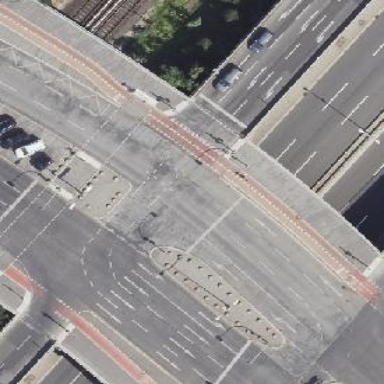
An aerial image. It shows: Cycleway area on the road.